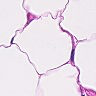
Metastatic tissue present: no